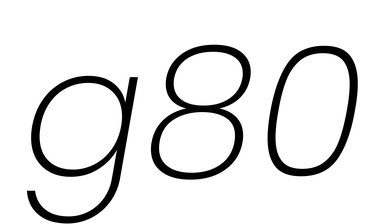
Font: Poppins-ExtraLightItalic